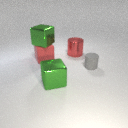
large green metal cube above large red rubber cube